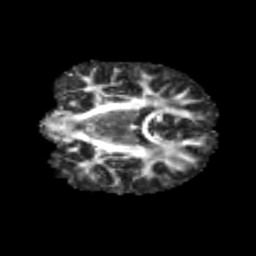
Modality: FA
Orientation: coronal
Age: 11
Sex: male
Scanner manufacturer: siemens
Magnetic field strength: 3 T
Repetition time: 3.8 s
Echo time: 0.07 s